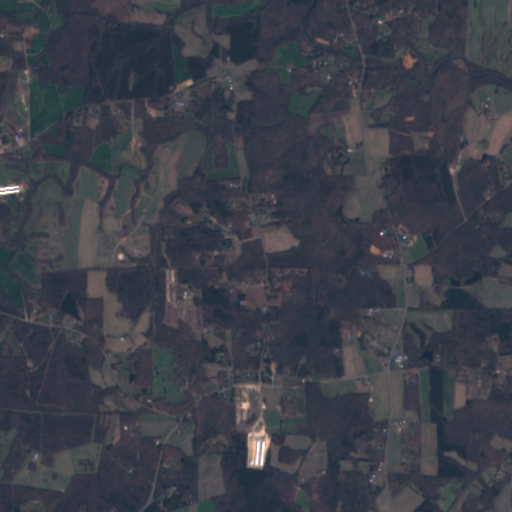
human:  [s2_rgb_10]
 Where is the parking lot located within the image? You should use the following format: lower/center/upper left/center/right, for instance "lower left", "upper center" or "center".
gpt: The parking lot is located in the lower center of the image.
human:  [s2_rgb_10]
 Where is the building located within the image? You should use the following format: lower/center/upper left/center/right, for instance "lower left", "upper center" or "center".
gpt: The building is located in the lower right of the image.
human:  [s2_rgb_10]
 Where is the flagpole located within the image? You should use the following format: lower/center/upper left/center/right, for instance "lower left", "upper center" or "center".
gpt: The flagpole is located in the lower right of the image.
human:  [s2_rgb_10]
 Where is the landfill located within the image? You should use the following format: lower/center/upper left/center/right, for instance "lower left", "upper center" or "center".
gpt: There is no landfill in the image.